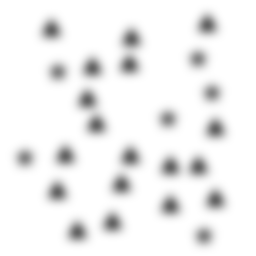
Squares: 0
Triangles: 18
Stars: 6
Total shapes: 24